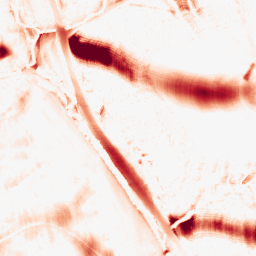
Category: morphological
Decomposition family: morphological_ellipse
Decomposition parameters: operation: opening
width: 50
height: 30
Upsampling method: bspline
Upsampling parameters: scale: 2
Upsampling scale: 2